Aerial crown-view tile of a tropical tree (Barro Colorado Island, Panama), acquired 20250414:
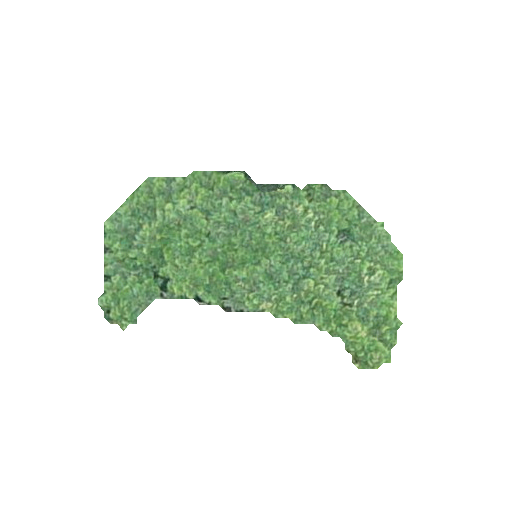
Species: Jacaranda copaia
GBIF accepted scientific name: Jacaranda copaia
Crown area: 57.578 m²